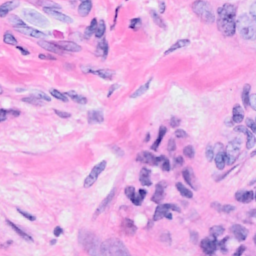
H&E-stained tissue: Breast